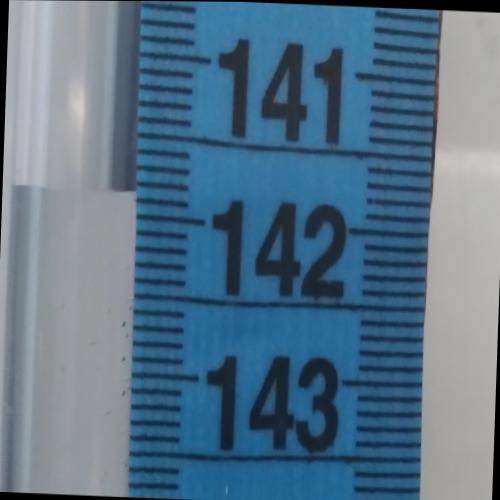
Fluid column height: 141.9 cm